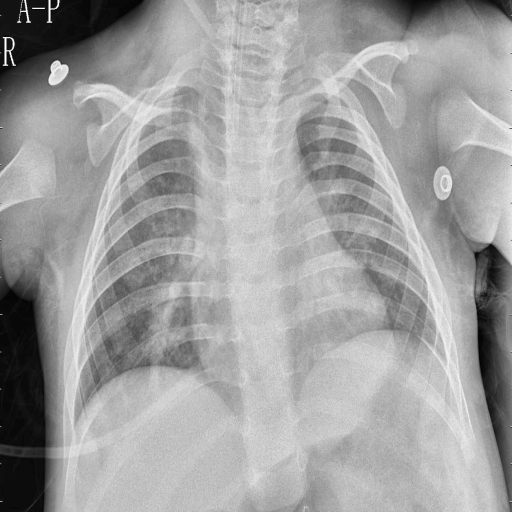
Finding: PNEUMONIA